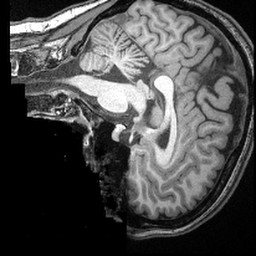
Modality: T1w
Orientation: sagittal
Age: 24
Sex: female
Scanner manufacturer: siemens
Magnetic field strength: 3 T
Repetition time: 2.4 s
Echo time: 0.00374 s